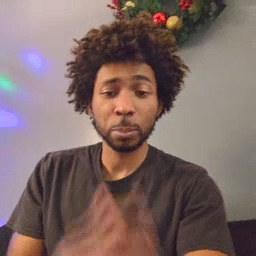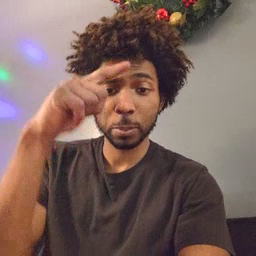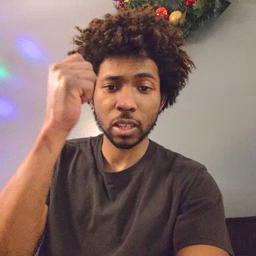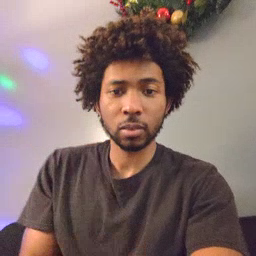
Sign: because